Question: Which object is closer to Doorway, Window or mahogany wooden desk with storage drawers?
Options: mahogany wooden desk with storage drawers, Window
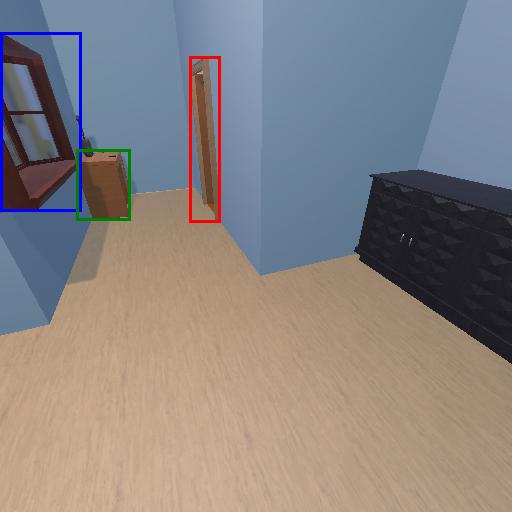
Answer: mahogany wooden desk with storage drawers